Question: I've just started programming in Java, and I'm interested in how computers distribute their CPU load. I have made a very basic program that creates a window and makes a box and line move. While testing this, I looked at Task Manager; Task manager said I was using ~1% of my CPUs. however, when I ran my program, the CPU usage went up to ~36% (I only started the program, nothing else). Can anyone tell me what is going on here, please?

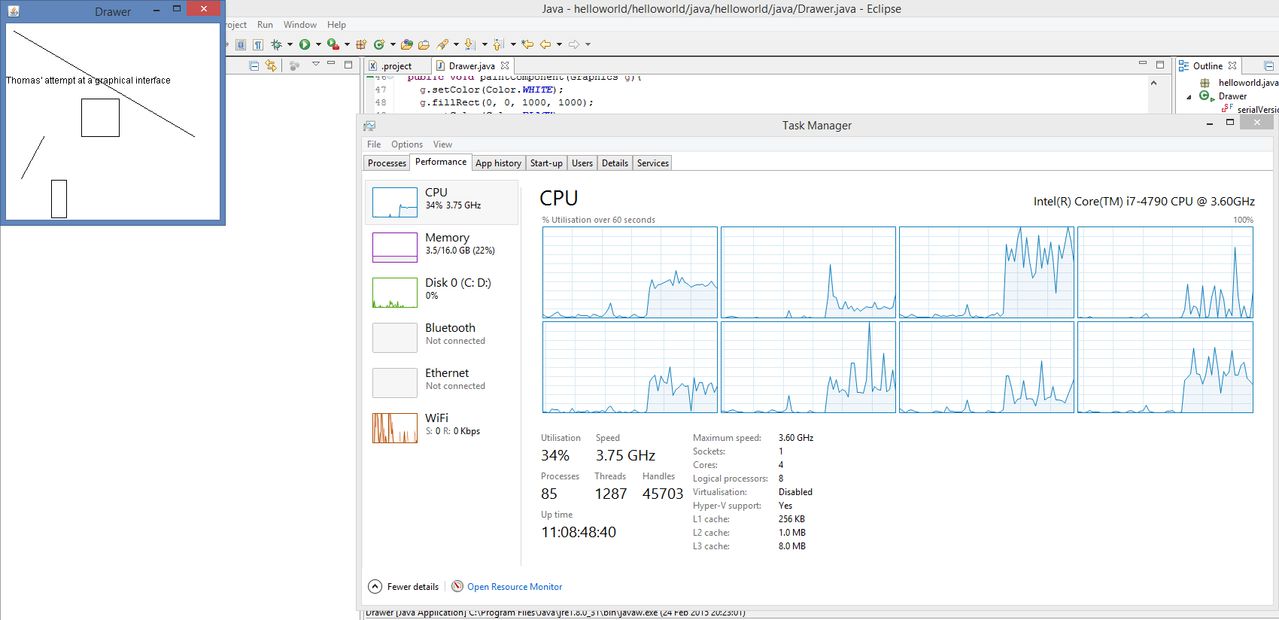
Answer: You think that your program has only one thread, but in reality every Java program has lots of threads. GUI apps have the Event Dispatch Thread, garbage collection has its own thread etc. You can use a profiler (like the VisualVM that is in the JDK) to see all the threads in your app.
Or you can see them programmatically, see <URL>